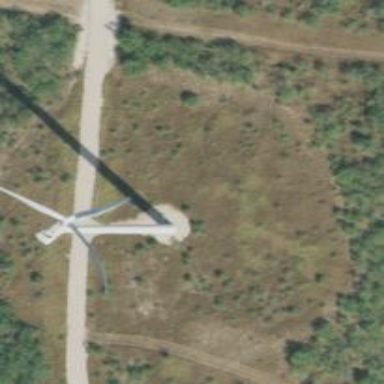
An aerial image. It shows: Wind generator of the horizontal axis type made by Vestas.